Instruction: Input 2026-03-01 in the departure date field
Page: home
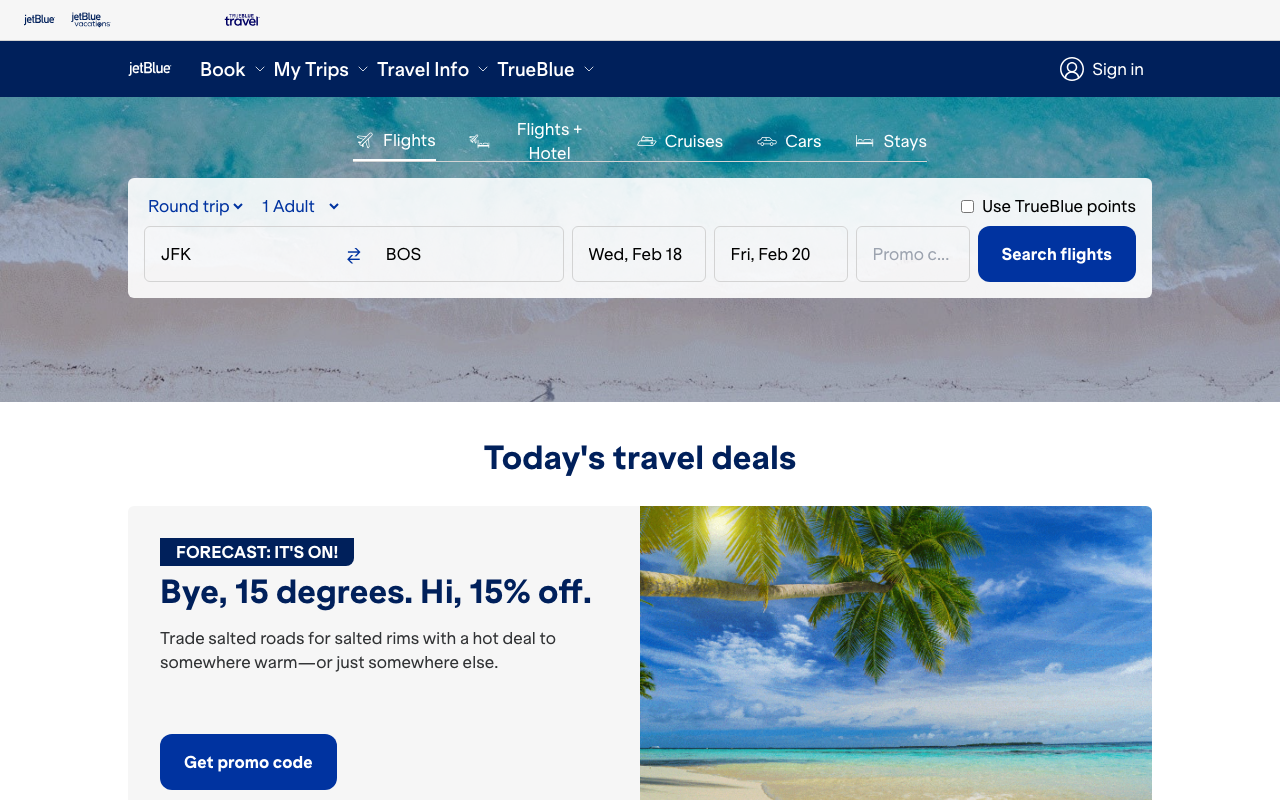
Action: type